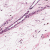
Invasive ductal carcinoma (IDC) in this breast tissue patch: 0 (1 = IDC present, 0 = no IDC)